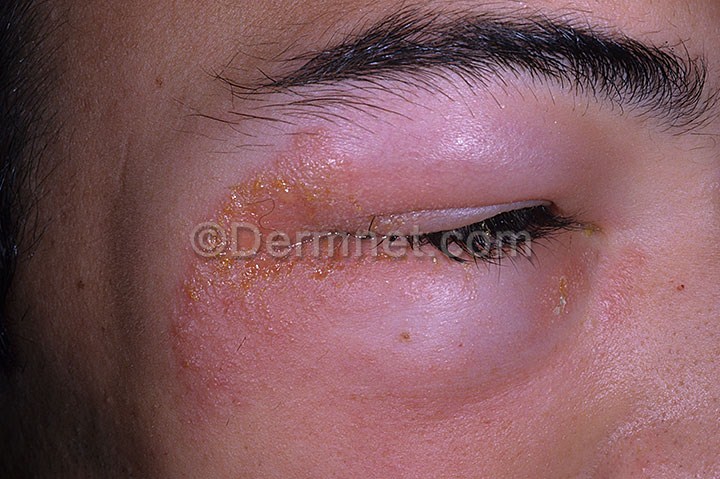
Disease: Poison Ivy Photos and other Contact Dermatitis